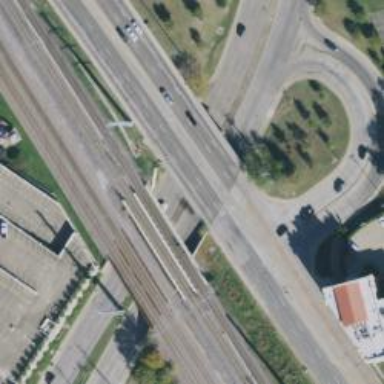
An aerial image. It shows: Primary highway with separate sidewalk.